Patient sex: F
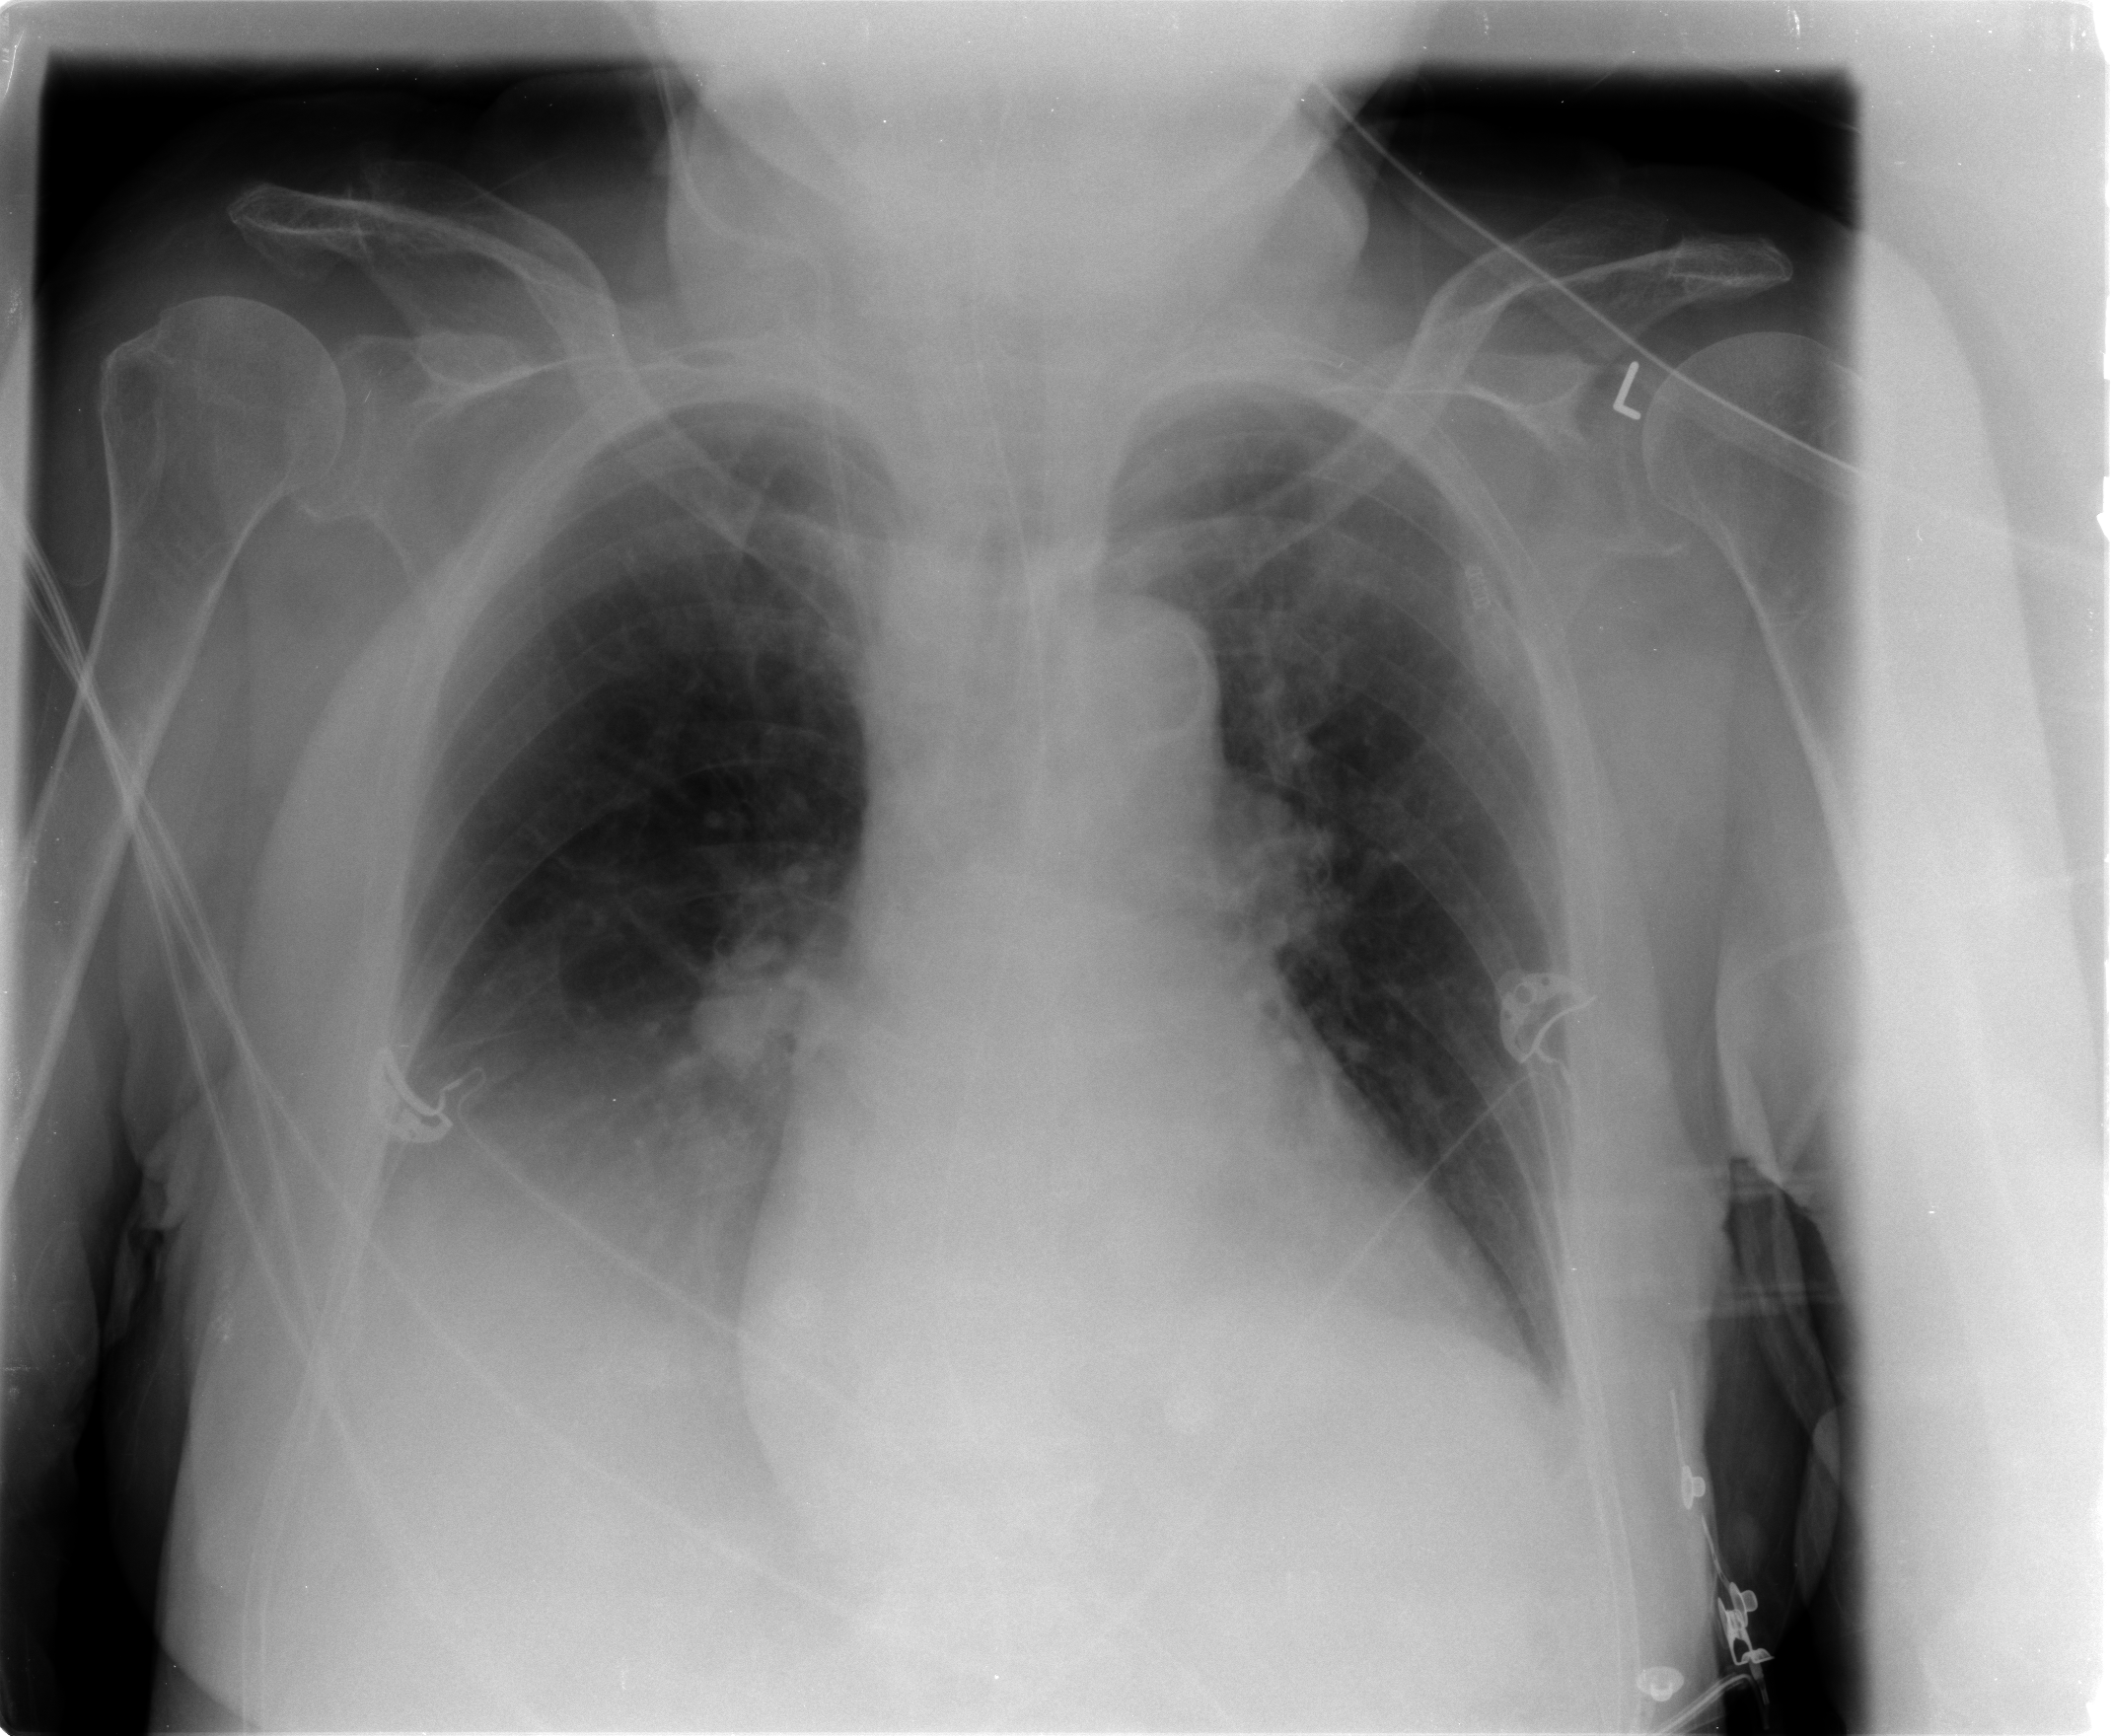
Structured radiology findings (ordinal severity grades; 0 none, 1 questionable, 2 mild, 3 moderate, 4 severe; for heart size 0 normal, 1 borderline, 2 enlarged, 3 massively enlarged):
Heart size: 2
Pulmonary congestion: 0
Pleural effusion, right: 2
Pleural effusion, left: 0
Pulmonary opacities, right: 0
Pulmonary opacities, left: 0
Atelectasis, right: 1
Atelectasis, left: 0